Interaction volume radius: 10 \u00c5
Interaction volume height: 30 \u00c5
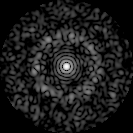
Disorder parameter: 0.8463